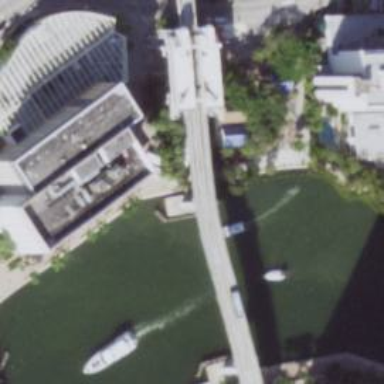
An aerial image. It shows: Monorail bridge with electrified rail.